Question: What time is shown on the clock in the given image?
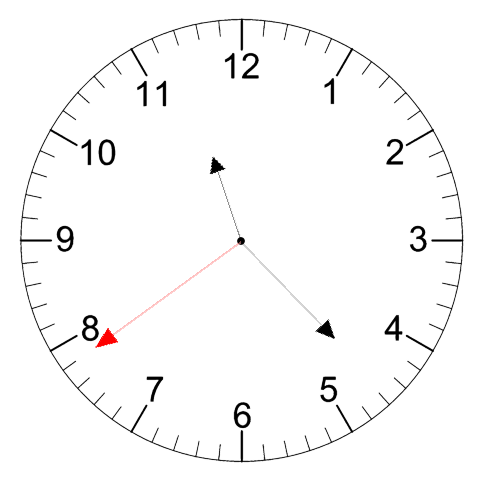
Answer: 11:22:39